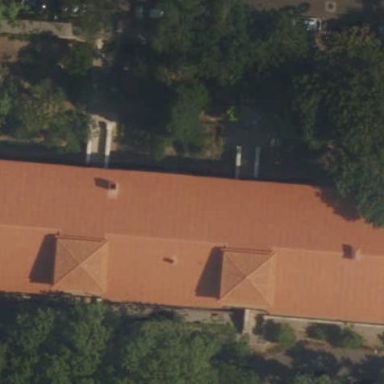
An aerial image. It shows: Building.